Interaction volume radius: 5 \u00c5
Interaction volume height: 20 \u00c5
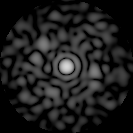
Disorder parameter: 0.786